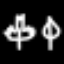
Label: leaf